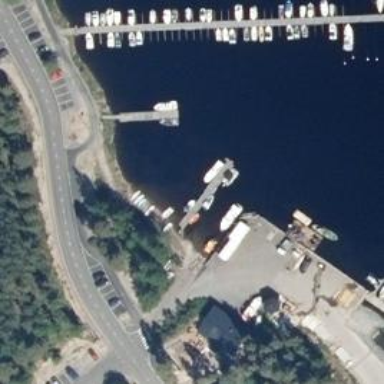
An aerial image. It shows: Slipway on leisure land.